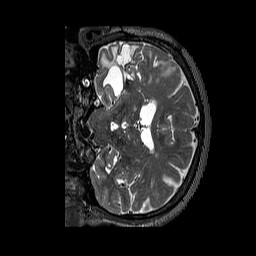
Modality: T2w
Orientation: coronal
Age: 58
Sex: female
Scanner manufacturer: siemens
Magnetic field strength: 3 T
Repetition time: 3.2 s
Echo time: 0.567 s